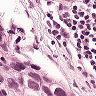
Metastatic tissue present: yes